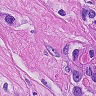
Metastatic tissue present: yes